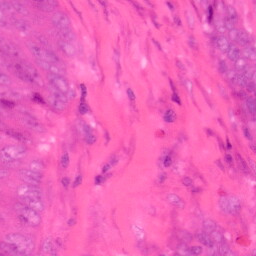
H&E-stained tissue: Colon